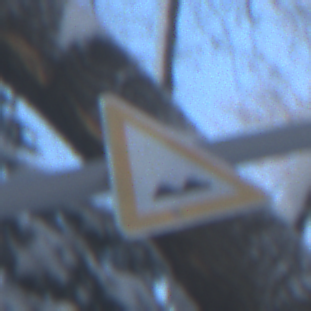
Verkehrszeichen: UnebeneFahrbahn
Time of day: MorningAfternoon
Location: Outdoor (Nature)
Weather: Clear
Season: Winter
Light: Natural